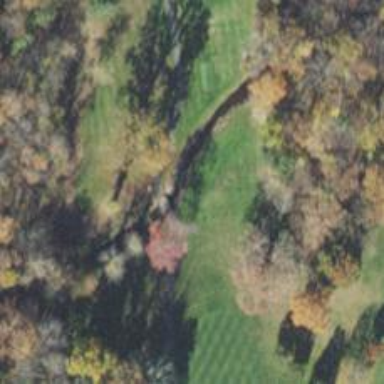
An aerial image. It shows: Path for both roads and golfers.